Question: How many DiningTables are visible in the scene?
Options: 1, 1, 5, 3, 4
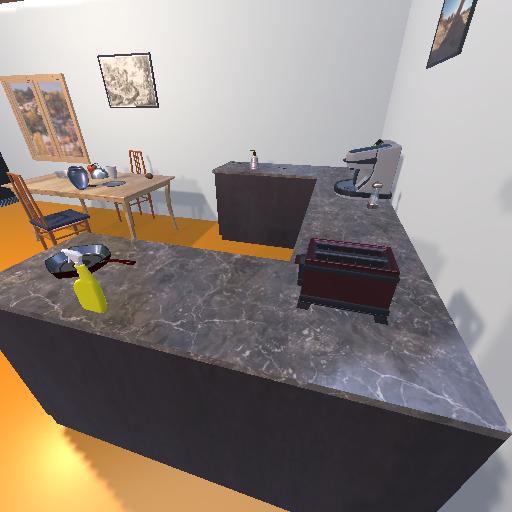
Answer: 1